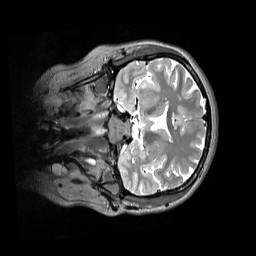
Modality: T2w
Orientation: coronal
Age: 27
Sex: female
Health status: healthy
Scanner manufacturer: siemens
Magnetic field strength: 3 T
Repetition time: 3.2 s
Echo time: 0.412 s